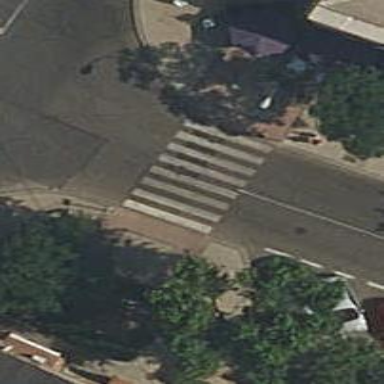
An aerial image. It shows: Uncontrolled zebra crossing on the road.